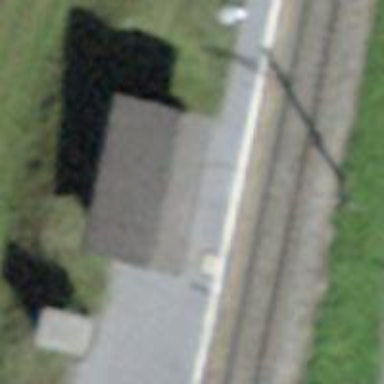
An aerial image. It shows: Railway halt.